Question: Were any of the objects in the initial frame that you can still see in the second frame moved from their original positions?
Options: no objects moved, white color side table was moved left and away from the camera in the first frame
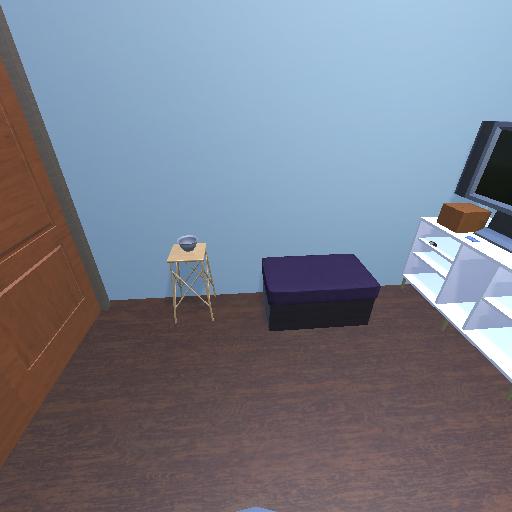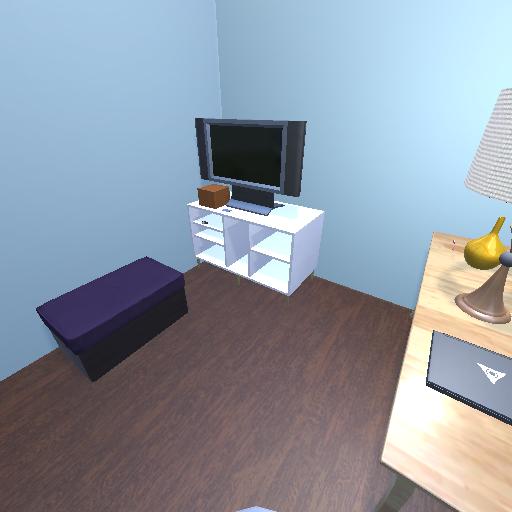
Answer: no objects moved